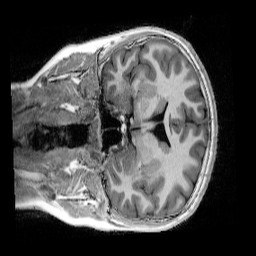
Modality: UNIT1_denoised
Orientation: coronal
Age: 12
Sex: male
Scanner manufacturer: siemens
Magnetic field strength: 3 T
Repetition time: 4 s
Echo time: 0.00303 s